Current action and preconditions to check: trajectory_clear

Your task: For each precondition in the list above, predict whether it will hold at this action.

Consider the current scene as observed from the mobile robot's camera, and analyze the predicted future states of all dynamic agents (e.g., people, animals, vehicles, or any moving entities) within the NEXT SECOND.

IMPORTANT: Only answer "very likely" if you are absolutely certain—based on strong, clear evidence—that a dynamic agent will violate the precondition in the predicted future state. Do NOT answer "very likely" for unlikely, ambiguous, or low-probability risks.

Ask yourself for each precondition: Is there a high probability, with clear and convincing evidence, that the predicted future states of any dynamic agent will interfere with the predicted future state of the currently executing action within the NEXT SECOND, causing that precondition to fail?

Assess the risk level based on these predictions. Use "likely" or "very likely" if motions create a clear risk of interference.

Use "neutral" or "improbable" if agents are nearby but their predicted paths are clearly diverging or non-conflicting.

Failure Risk Categories: "very improbable", "improbable", "neutral", "likely", "very likely"

Answer Format: Output ONLY the probability_of_failure value from these categories: "very improbable", "improbable", "neutral", "likely", "very likely"

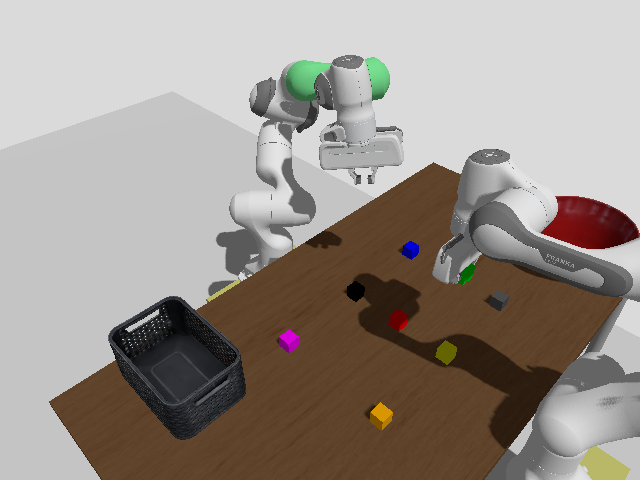

Answer: very improbable